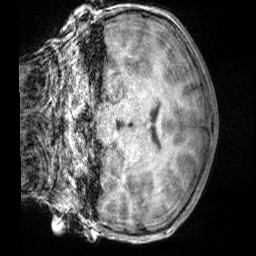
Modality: T1w
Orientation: coronal
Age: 8
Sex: male
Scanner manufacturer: siemens
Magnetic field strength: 3 T
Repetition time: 1.65 s
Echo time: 0.00203 s